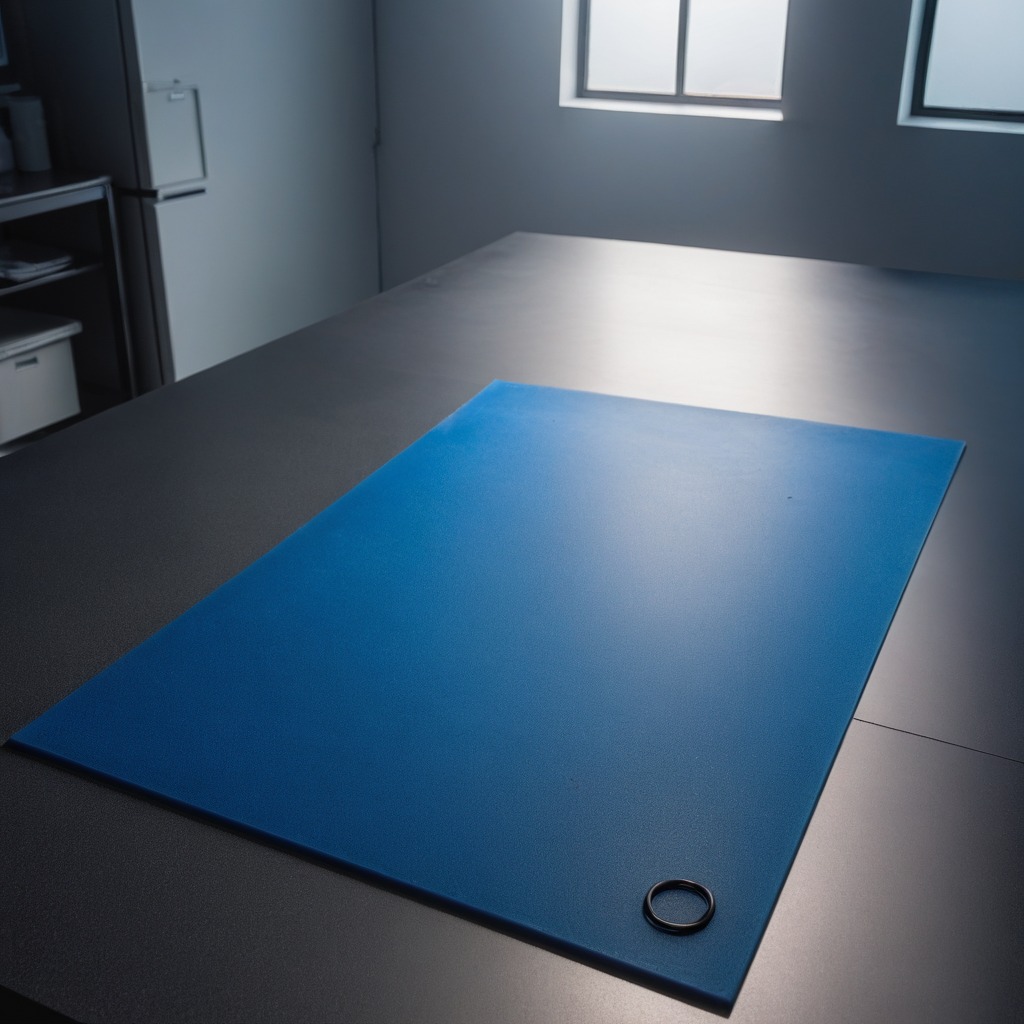
A rubber O-ring lies on the granite tabletop.